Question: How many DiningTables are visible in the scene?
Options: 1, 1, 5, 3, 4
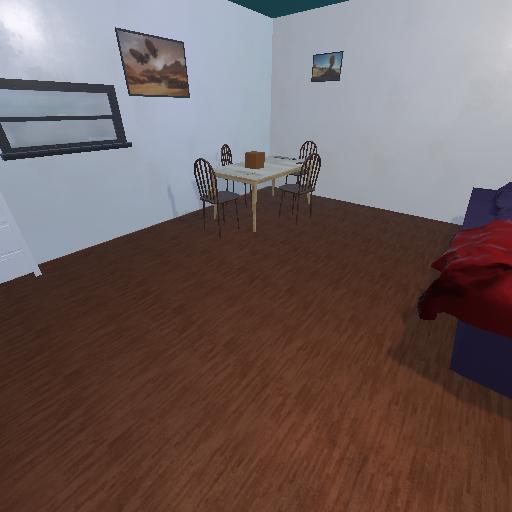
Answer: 1